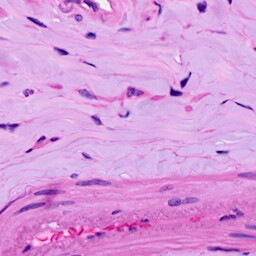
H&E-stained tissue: Ovarian